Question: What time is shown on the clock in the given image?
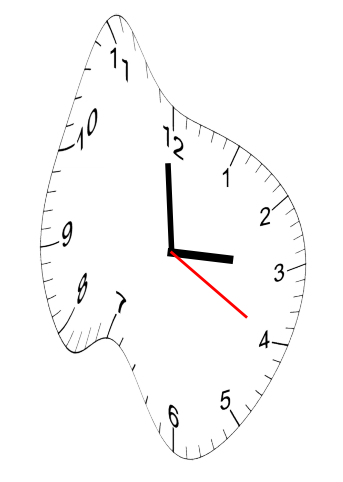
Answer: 02:59:20